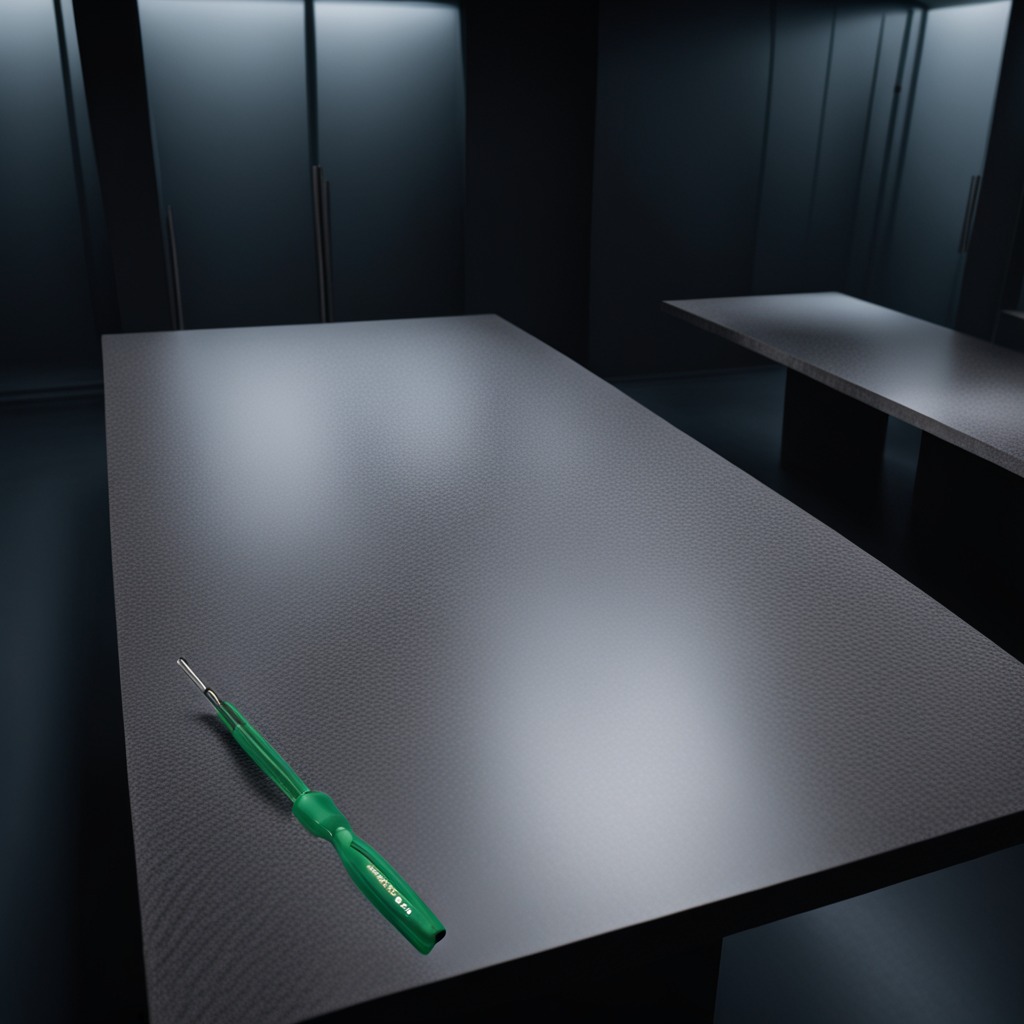
A screwdriver lies on a clean granite table inside a workshop at night dim ambient light soft shadows worn but